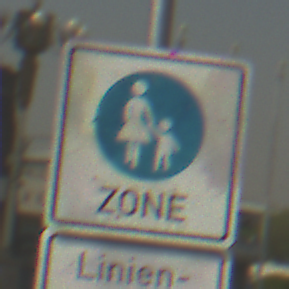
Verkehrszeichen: BeginnFussgaengerzone
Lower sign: BesondereFahrzeugeUndTransportgueter2
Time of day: MorningAfternoon
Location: Outdoor (Suburban)
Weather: Clear
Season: NotSpecified
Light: Natural